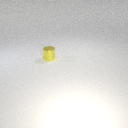
small yellow metal cylinder